Field crop: maize
Growth stage: 2
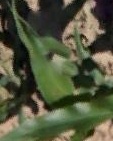
Species: maize